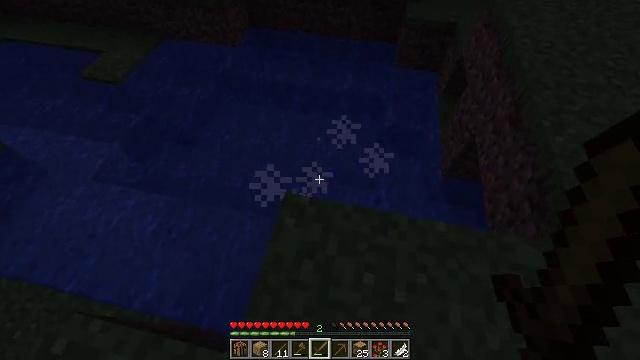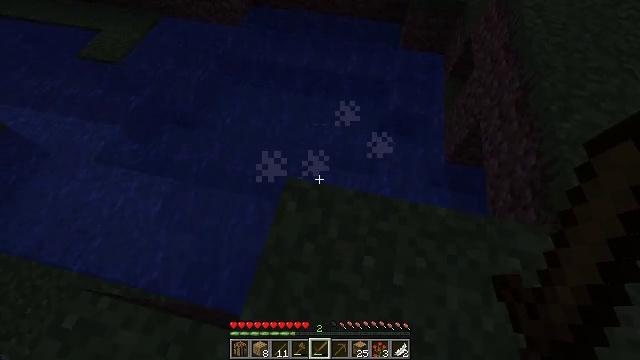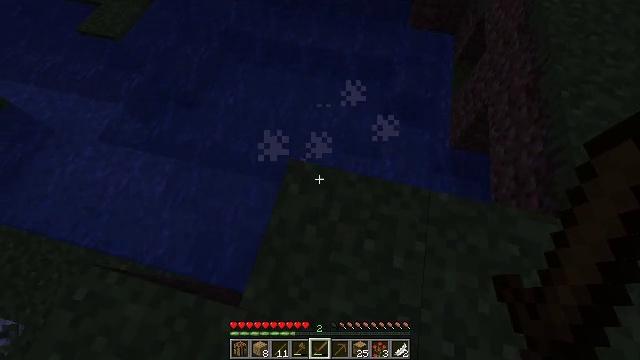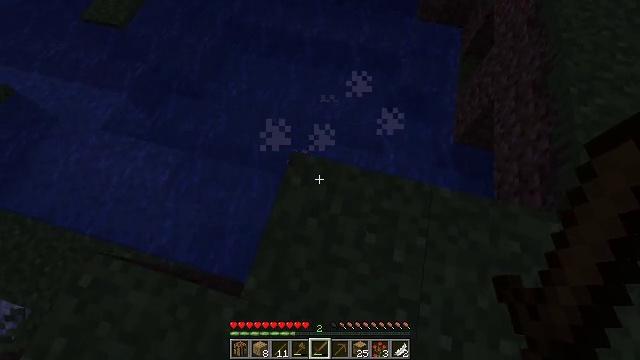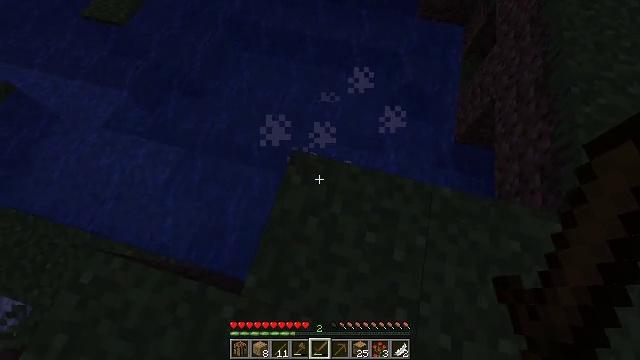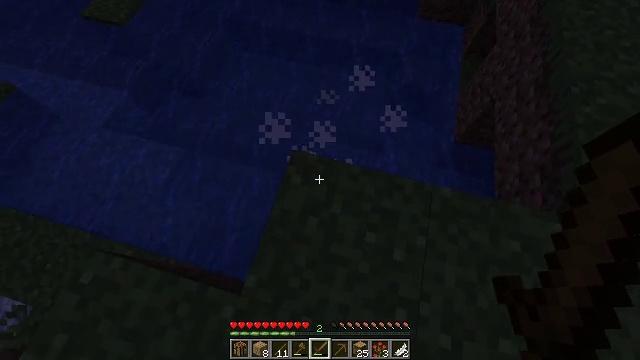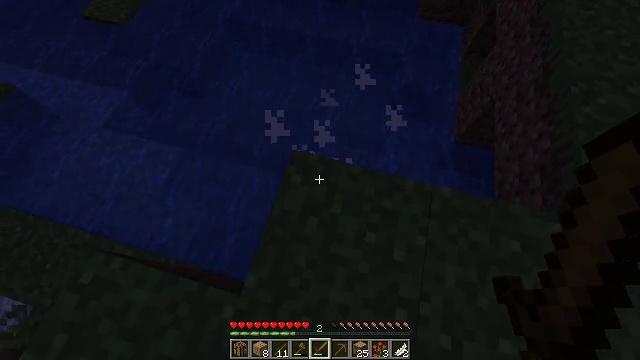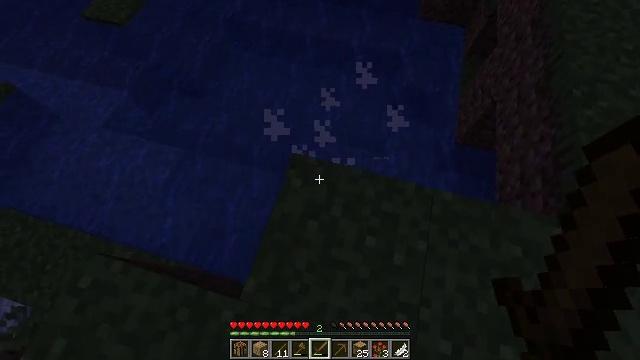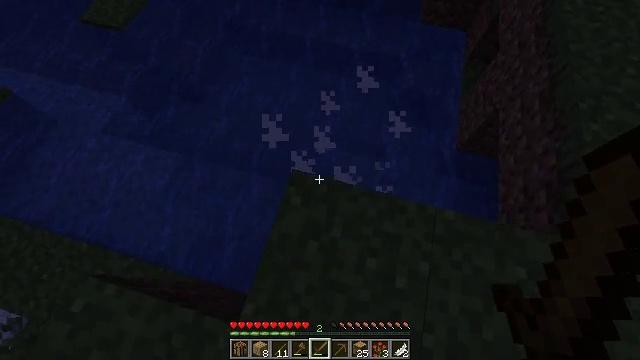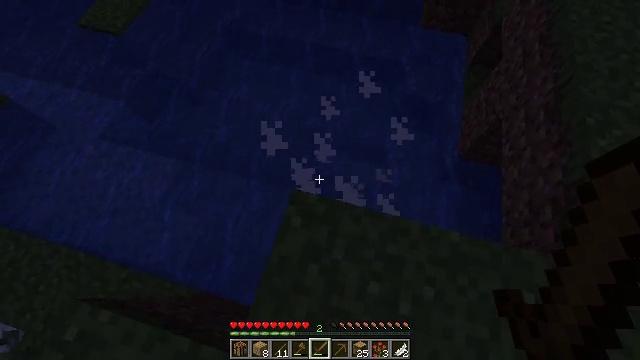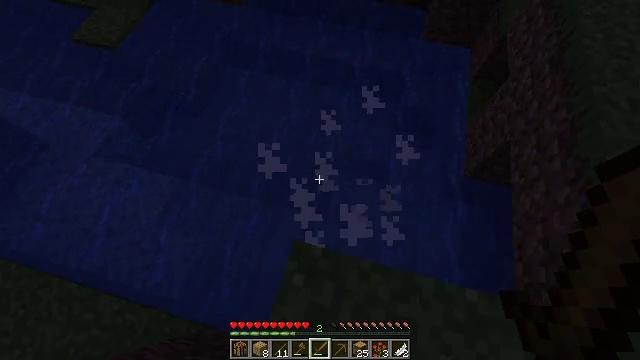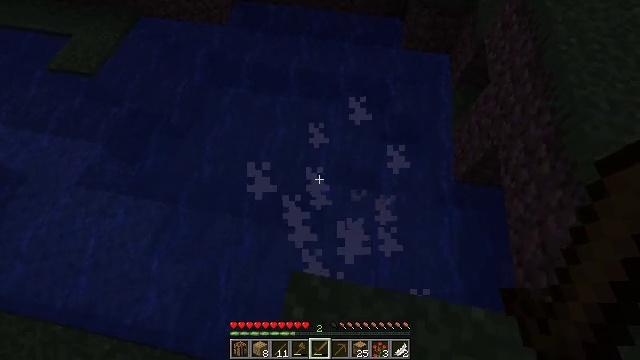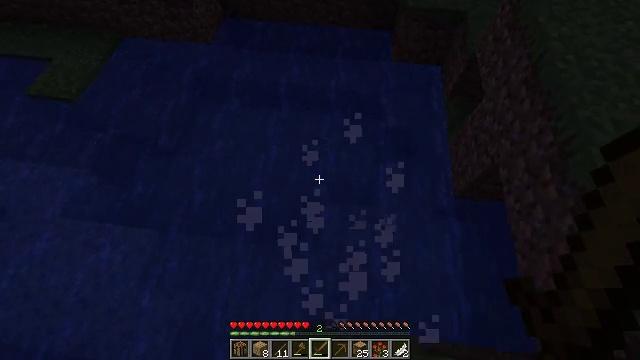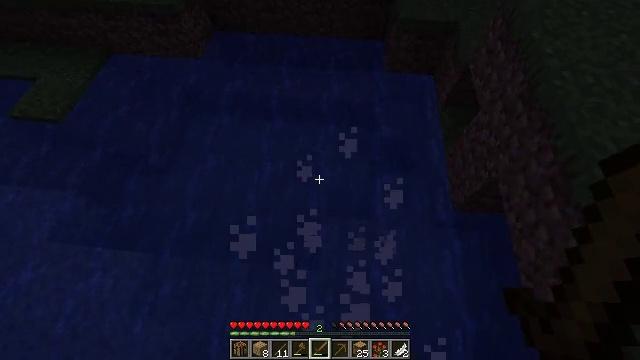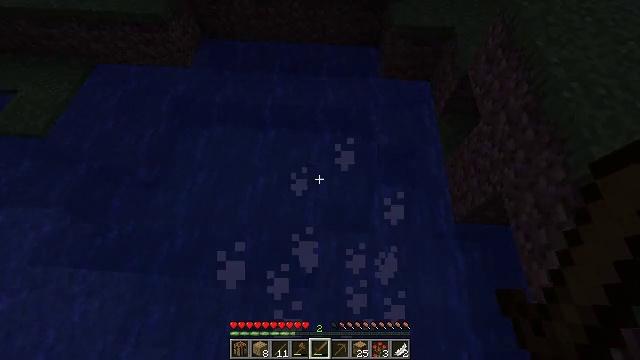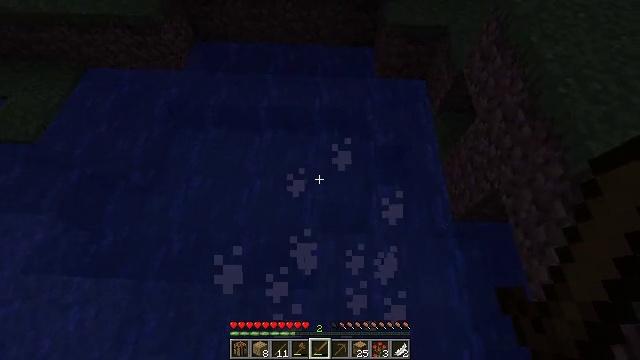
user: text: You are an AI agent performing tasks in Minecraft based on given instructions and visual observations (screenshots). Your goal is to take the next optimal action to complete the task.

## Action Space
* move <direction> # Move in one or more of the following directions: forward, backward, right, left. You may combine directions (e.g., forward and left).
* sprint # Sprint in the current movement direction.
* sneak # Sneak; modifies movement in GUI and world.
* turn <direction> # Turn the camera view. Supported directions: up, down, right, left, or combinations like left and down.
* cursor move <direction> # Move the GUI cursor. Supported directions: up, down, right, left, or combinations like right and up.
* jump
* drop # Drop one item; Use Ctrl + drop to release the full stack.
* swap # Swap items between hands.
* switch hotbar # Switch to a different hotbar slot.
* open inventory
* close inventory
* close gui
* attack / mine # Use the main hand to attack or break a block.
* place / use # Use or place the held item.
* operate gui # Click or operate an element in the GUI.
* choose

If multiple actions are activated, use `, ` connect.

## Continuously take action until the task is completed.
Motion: motion action
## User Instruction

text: Dig up the grass block for dirt.
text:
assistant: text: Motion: turn down
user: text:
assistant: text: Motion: turn left and down
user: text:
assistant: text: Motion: turn left and down
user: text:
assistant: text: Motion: no_op
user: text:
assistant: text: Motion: no_op
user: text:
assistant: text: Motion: no_op
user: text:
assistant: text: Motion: move forward
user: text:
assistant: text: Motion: move forward
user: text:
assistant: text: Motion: move forward
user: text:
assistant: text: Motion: move forward
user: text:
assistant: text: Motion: move forward, turn right and up
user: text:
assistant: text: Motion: move forward, turn right and up
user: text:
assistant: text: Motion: move forward, turn right
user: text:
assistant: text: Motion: move forward, turn right
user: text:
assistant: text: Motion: turn right
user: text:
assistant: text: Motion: turn right
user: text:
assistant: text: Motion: turn right
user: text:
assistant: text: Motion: turn right
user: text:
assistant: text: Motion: turn right
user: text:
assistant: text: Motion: move forward, turn right and up
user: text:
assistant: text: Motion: move forward, turn right
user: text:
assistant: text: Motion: move forward, turn right and up
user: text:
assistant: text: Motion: move forward
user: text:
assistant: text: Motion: move forward
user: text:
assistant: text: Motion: move forward
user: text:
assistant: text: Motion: move forward
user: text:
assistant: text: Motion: move forward, turn left and up
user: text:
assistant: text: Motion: turn left and up
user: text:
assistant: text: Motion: turn left and up
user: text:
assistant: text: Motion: move forward, turn left and up